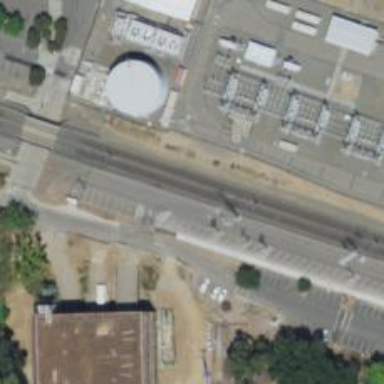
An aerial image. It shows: Light rail electrified with contact line.